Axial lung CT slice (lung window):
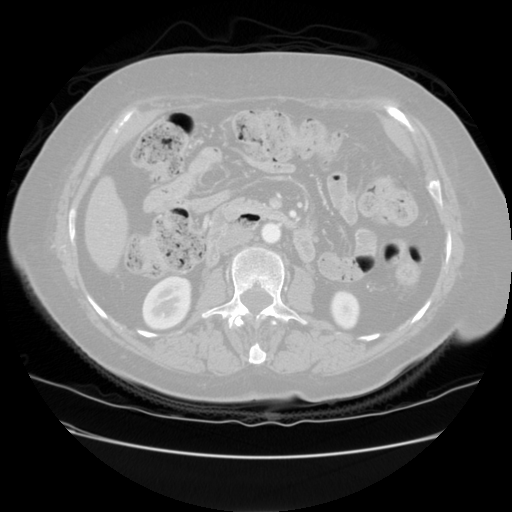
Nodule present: no